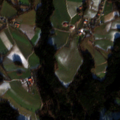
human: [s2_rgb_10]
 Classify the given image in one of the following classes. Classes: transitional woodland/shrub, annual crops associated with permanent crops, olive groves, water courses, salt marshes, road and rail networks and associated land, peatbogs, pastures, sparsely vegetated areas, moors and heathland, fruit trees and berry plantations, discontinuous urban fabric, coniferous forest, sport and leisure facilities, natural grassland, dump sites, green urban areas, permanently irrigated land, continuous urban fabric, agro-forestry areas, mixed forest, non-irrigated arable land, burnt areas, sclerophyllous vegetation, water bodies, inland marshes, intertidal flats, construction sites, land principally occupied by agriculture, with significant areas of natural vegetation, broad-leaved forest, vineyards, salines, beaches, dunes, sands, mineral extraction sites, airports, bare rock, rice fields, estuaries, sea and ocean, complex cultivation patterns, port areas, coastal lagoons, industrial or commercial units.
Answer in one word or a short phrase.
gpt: non-irrigated arable land, complex cultivation patterns, coniferous forest, mixed forest